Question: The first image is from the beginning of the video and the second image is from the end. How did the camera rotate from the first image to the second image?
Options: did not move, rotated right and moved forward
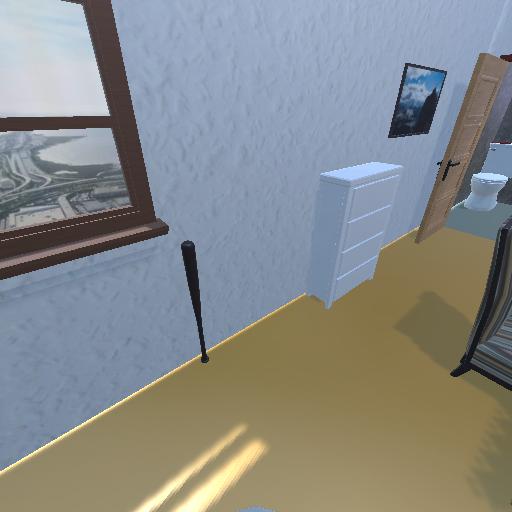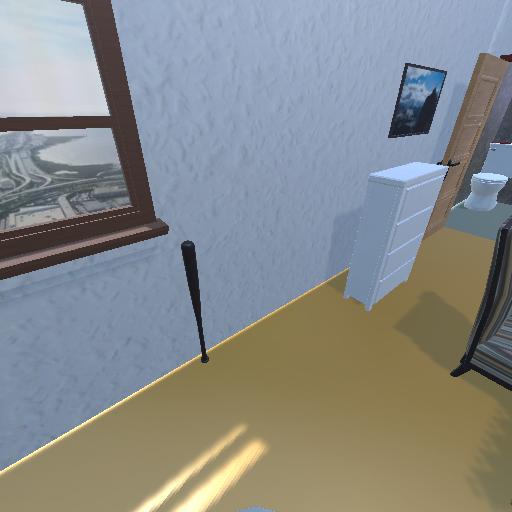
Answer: did not move